Question: i have used following simple LINQ2SQL query to access an .mdf database file on hard drive and display certain rows
'''
class Program
{
static void Main(string[] args)
{
string str = @"D:\SE\MS\LINQ\LinqInAction\Data\NORTHWND.mdf";
DataContext db = new DataContext(str);
Table<Contact> contacts = db.GetTable<Contact>();
var x = from y in contacts
select y;
foreach (var item in x)
{
Console.WriteLine(item.Name);
}
}
}
[Table(Name = "Contacts")]
class Contact
{
[Column(IsPrimaryKey = true)]
public int ContactID { get; set; }
[Column(Name = "ContactName")]
public string Name { get; set; }
[Column]
public string City { get; set; }
}
'''
But it gave me the following error

error message is
How do i fix this?
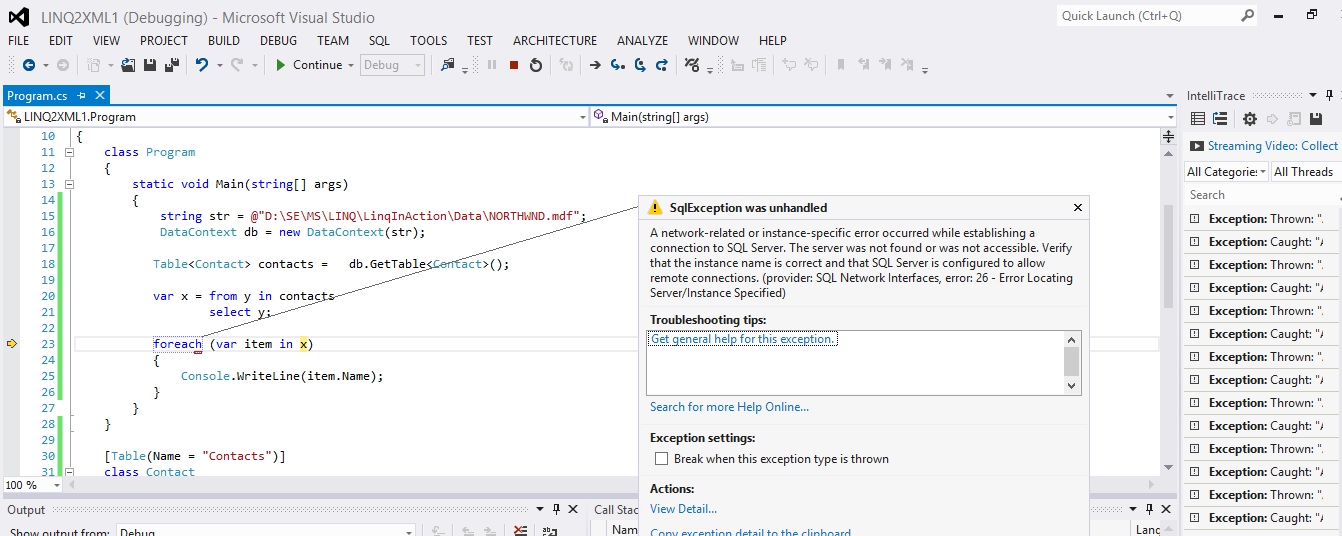
Answer: The string you passed in for 'new DataContext(str);' should be the name of the connection string configuration or the actual connection string. You can try with this instead:
'''
string str = @"Server=.\SQLExpress;AttachDbFilename=D:\SE\MS\LINQ\LinqInAction\Data\NORTHWND.mdf;Database=NORTHWND;
Trusted_Connection=Yes;";
DataContext db = new DataContext(str);
'''
or you can declare this connection string in app.config:
'''
<configuration>
<connectionStrings>
<add name="nwDb" connectionString="Server=.\SQLExpress;AttachDbFilename=D:\SE\MS\LINQ\LinqInAction\Data\NORTHWND.mdf;Database=NORTHWND;Trusted_Connection=Yes;"/>
</connectionStrings>
</configuration>
'''
and use it in your code:
'''
DataContext db = new DataContext("nwDb");
'''